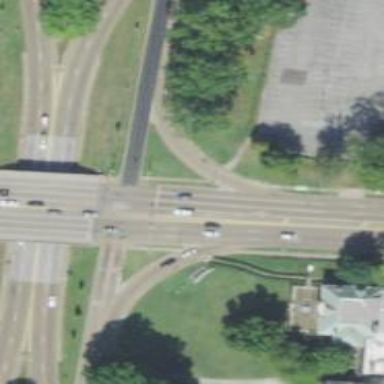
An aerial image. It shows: Asphalt road with primary link designation.